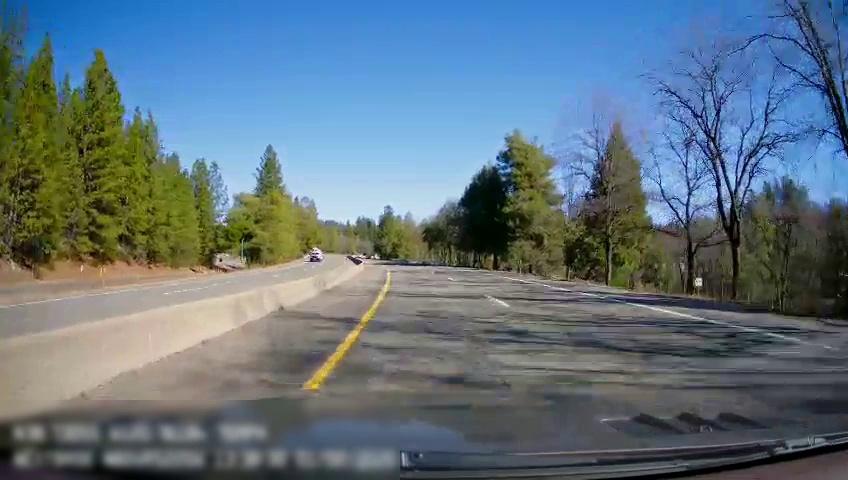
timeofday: Day
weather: Sunny
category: Drivable Space
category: Drivable Space
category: Vehicles | Truck
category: Lanes | Current Lane
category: Lanes | Current Lane
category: Lanes | Alternate Lane
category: Lanes | Opposite Lane
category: Lanes | Opposite Lane